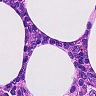
Metastatic tissue present: no